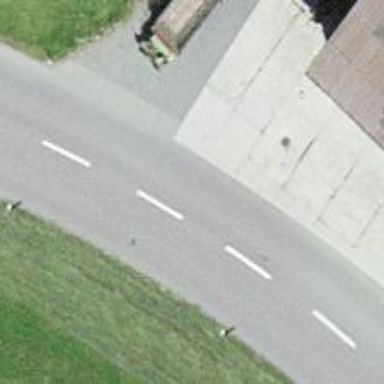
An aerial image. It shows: Tertiary road with asphalt surface and lane markings. There are no sidewalks.